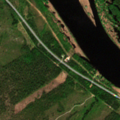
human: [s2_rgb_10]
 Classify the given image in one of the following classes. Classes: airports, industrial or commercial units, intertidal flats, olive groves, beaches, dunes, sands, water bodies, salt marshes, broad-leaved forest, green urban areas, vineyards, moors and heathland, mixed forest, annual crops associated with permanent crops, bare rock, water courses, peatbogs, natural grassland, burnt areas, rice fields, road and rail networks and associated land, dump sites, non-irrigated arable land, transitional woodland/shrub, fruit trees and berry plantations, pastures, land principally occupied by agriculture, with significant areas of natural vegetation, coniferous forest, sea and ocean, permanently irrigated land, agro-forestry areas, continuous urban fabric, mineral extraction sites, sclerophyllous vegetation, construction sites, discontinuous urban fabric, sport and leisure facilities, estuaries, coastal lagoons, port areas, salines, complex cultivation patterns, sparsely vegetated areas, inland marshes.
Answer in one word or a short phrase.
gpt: coniferous forest, mixed forest, transitional woodland/shrub, water courses